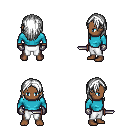
a pixel art fantasy rpg character, male body template, human, dark skin, teal long-sleeve shirt, white pants, white long hairstyle, metal gloves, dagger, four views (front, back, left, right), 2x2 character sprite sheet, small pixel art, hard edges, no anti-aliasing